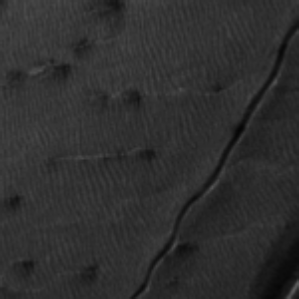
Label: frost